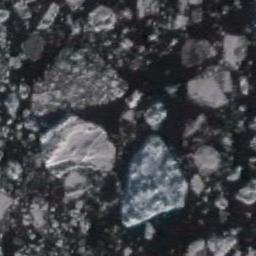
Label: sea_ice